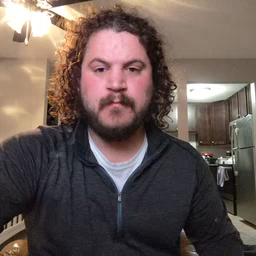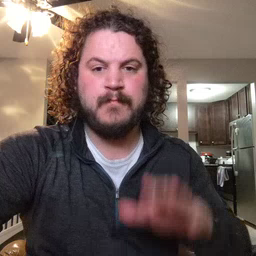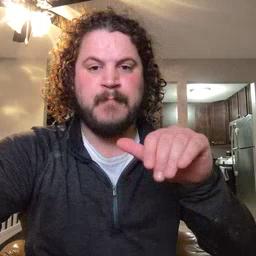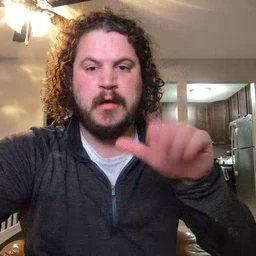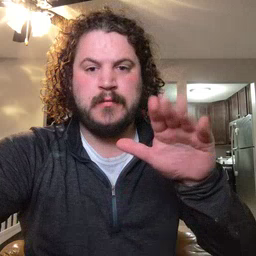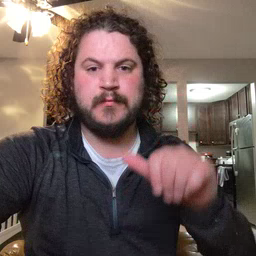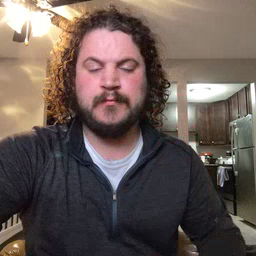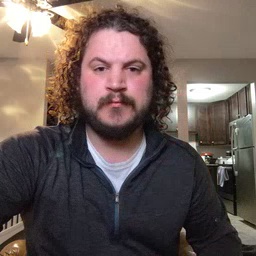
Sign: bye